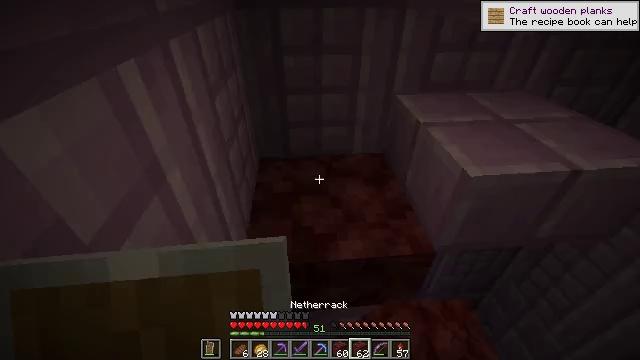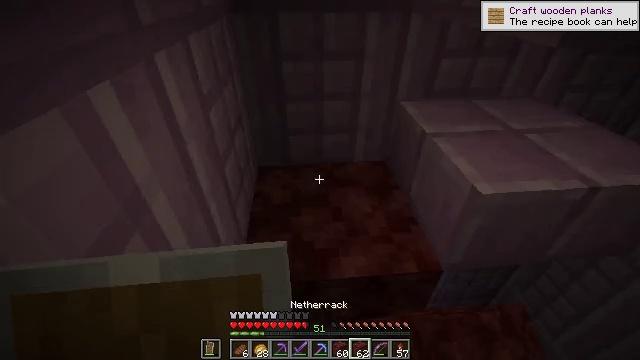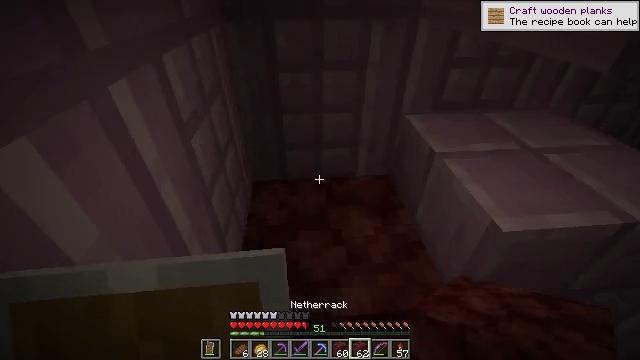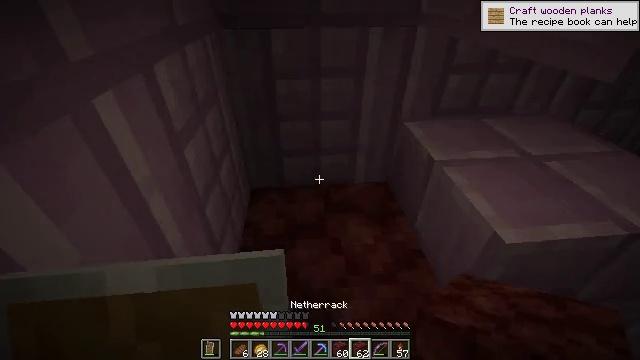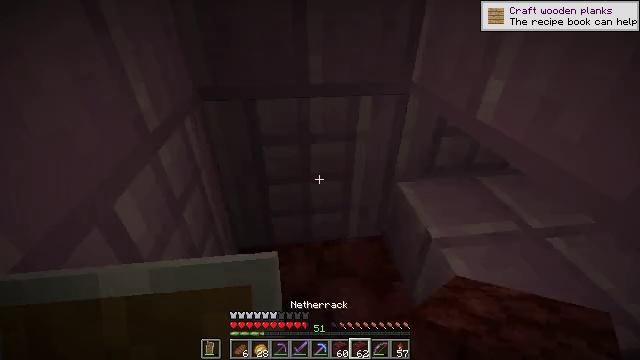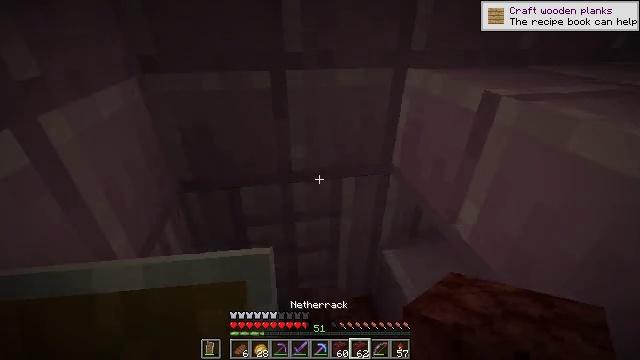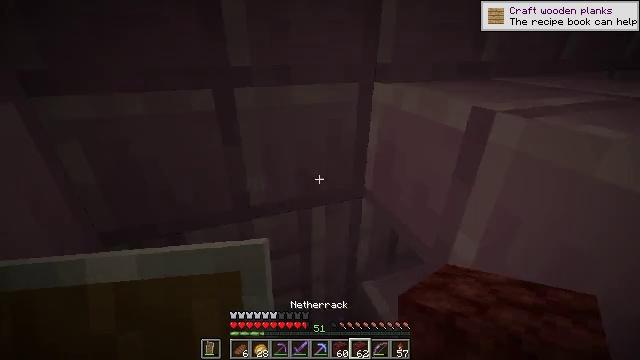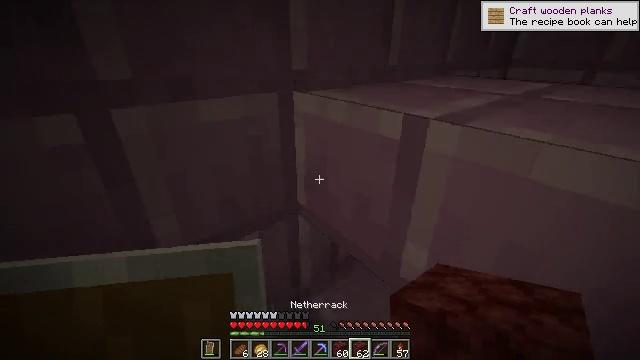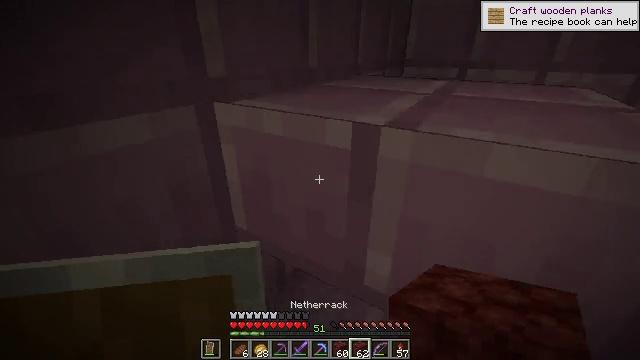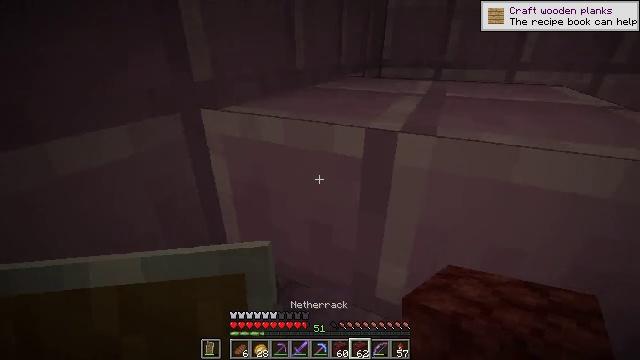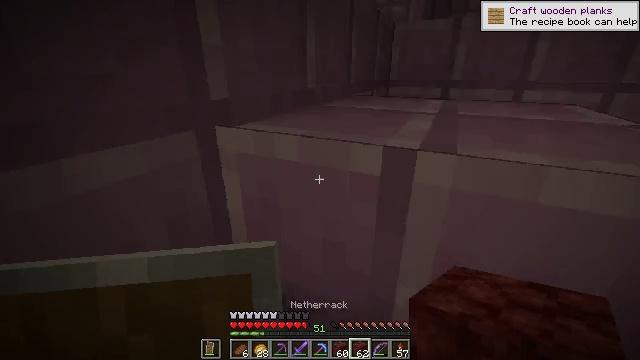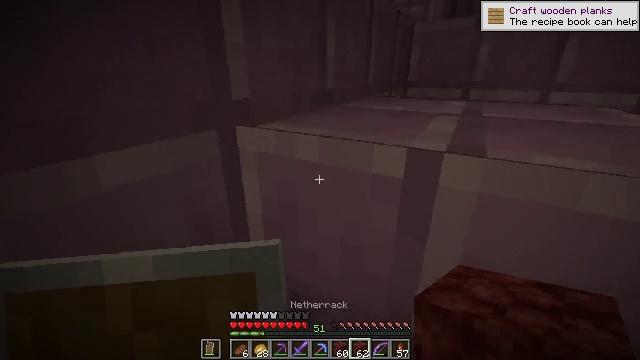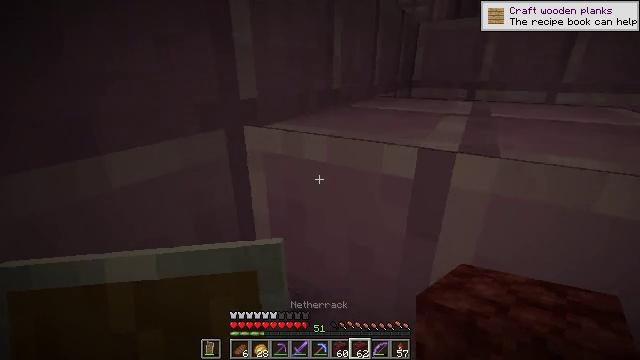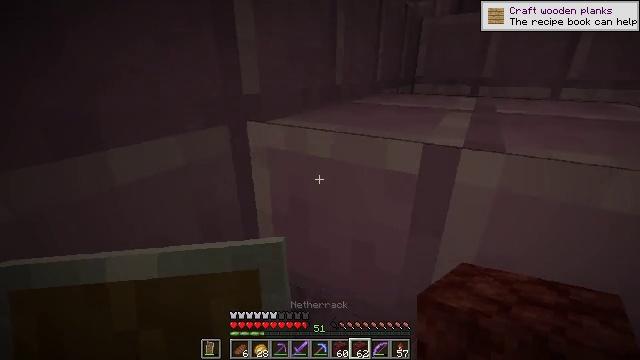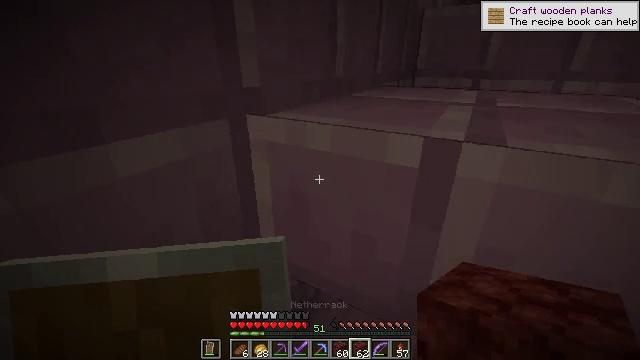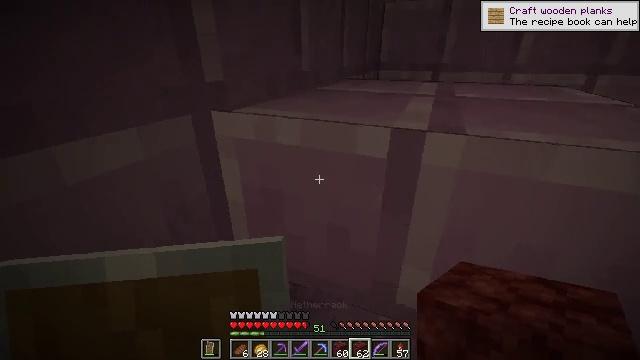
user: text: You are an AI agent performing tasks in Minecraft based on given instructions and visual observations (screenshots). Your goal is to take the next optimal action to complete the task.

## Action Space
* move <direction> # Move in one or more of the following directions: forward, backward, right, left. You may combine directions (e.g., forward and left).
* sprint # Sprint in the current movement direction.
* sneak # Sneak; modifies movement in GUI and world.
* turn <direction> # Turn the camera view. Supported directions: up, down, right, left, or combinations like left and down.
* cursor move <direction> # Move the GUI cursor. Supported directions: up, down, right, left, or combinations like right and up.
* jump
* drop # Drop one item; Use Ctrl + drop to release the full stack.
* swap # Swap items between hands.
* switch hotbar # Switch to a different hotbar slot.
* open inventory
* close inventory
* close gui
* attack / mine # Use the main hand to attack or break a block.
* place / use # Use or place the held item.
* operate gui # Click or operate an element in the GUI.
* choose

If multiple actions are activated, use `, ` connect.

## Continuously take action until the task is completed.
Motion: motion action
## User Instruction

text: Collect the purpur slab after breaking it.
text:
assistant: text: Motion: move forward
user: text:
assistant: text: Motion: move forward
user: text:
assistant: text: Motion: move forward
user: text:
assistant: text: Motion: move forward, turn right and up
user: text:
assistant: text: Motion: move forward, turn right and up
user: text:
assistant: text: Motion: move forward, turn right and up
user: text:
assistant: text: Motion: turn right
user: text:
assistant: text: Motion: turn right
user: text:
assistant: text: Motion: turn right
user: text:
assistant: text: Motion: turn left and up
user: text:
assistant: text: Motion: turn left
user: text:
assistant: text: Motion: no_op
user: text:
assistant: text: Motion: no_op
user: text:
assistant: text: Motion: turn down
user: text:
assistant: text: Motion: turn right and down
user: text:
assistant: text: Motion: turn right and up
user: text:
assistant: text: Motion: no_op
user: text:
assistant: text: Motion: no_op
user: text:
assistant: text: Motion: no_op
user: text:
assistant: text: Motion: no_op
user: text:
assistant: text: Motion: no_op
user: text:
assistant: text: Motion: no_op
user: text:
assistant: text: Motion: no_op
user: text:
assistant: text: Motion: no_op
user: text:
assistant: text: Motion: no_op
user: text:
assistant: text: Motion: no_op
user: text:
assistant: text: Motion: no_op
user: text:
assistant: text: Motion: no_op
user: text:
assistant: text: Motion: no_op
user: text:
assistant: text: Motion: no_op